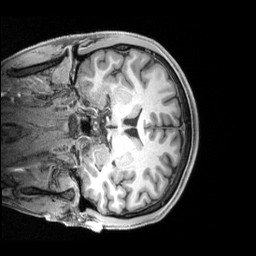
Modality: T1w
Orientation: coronal
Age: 22
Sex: male
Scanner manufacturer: siemens
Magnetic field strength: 3 T
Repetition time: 2.4 s
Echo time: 0.00219 s